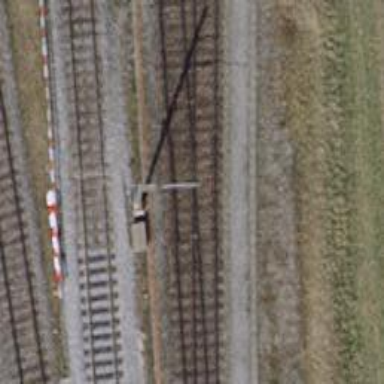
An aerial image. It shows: Single-track railway siding with electrified contact lines.